Question: On iPhone all ok. On iPads iAds ads looks like corrupted. But when it loads new ads (blue, red etc..) all looks great. Where is my mistake?
'''
// in applicationDidFinishLaunchingWithOptions
CGSize winSize = [[CCDirector sharedDirector] viewSize];
if (UI_USER_INTERFACE_IDIOM() == UIUserInterfaceIdiomPad)
{
adsBanner = [[ADBannerView alloc] initWithFrame:CGRectMake(0, winSize.height - 66, 768, 66)];
}
else
{
adsBanner = [[ADBannerView alloc] initWithFrame:CGRectMake(0, winSize.height - 50, 320, 50)];
}
// somewhere in AppDelegate
- (void)bannerViewDidLoadAd:(ADBannerView *)banner
{
[self.window.rootViewController.view addSubview:banner];
}
'''
Here is image from iPad with corrupted ads:

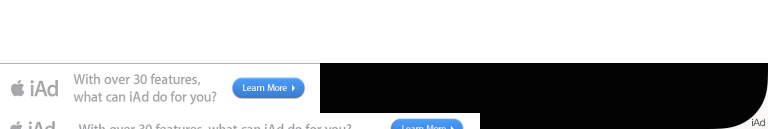
Answer: Your question has nothing to do with iPad. Why are you initializing the 'ADBannerView' like this? You are not using the API correctly. Use the designated initializer method 'initWithAdType:' to get the correct result (you most likely need to use 'ADAdTypeBanner' as the type).
To resize to fit to a specific view, you need to use what is recommended <URL>.